Question: I have written a program that calculates Pi.
It uses 'double' types, so naturally it only calculates Pi to a maximum of 16 decimal places in this circumstance.
I'm in the process of trying allow my code to adopt 'BigDecimals' types so I can calculate Pi to a more precise figure (i.e. more decimal places).
My progress can be seen <URL>
I'm using the 'Madhava-Leibniz series' to calculate Pi:
'''
Pi = 4/1 + (-4/3) + 4/5 + (-4/7) + 4/9 + ... + 4/n
'''
In my program I do a division like this:
'''
currentTerm=(double)-4/oddTerm;
'''
In my updated code, I have changed it to this:
'''
currentTerm = neg.divide(oddTerm, 10, RoundingMode.HALF_UP);
'''
I hope that gives you an idea or what's going on.
My question is, in this example, which for will be the best to use (or more accurate?)...
Obviously, Pi's output changes significantly if I use different ones.
Here's a full list:

Also, am I correct is using a 'scale' of '10' for this calculation to get the most precision?
Thank you.
Changed 'Scale' to 100; gives Pi to 100dp. etc
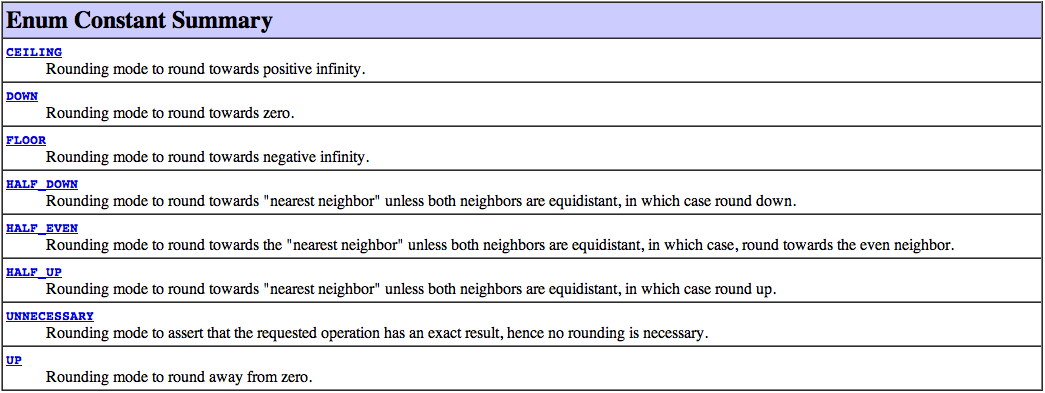
Answer: First of all, read the Javadoc carefully. It contains a lot of examples, how every RoundingMode works.
In real math, we usualy HALF_UP, cause this is how teachers teach us in school. 5.5 rounding to 6. 5.4 rounding to 5.